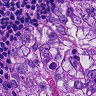
Metastatic tissue present: yes